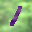
Label: 1